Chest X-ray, PA view. Patient: 38 years old, sex M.
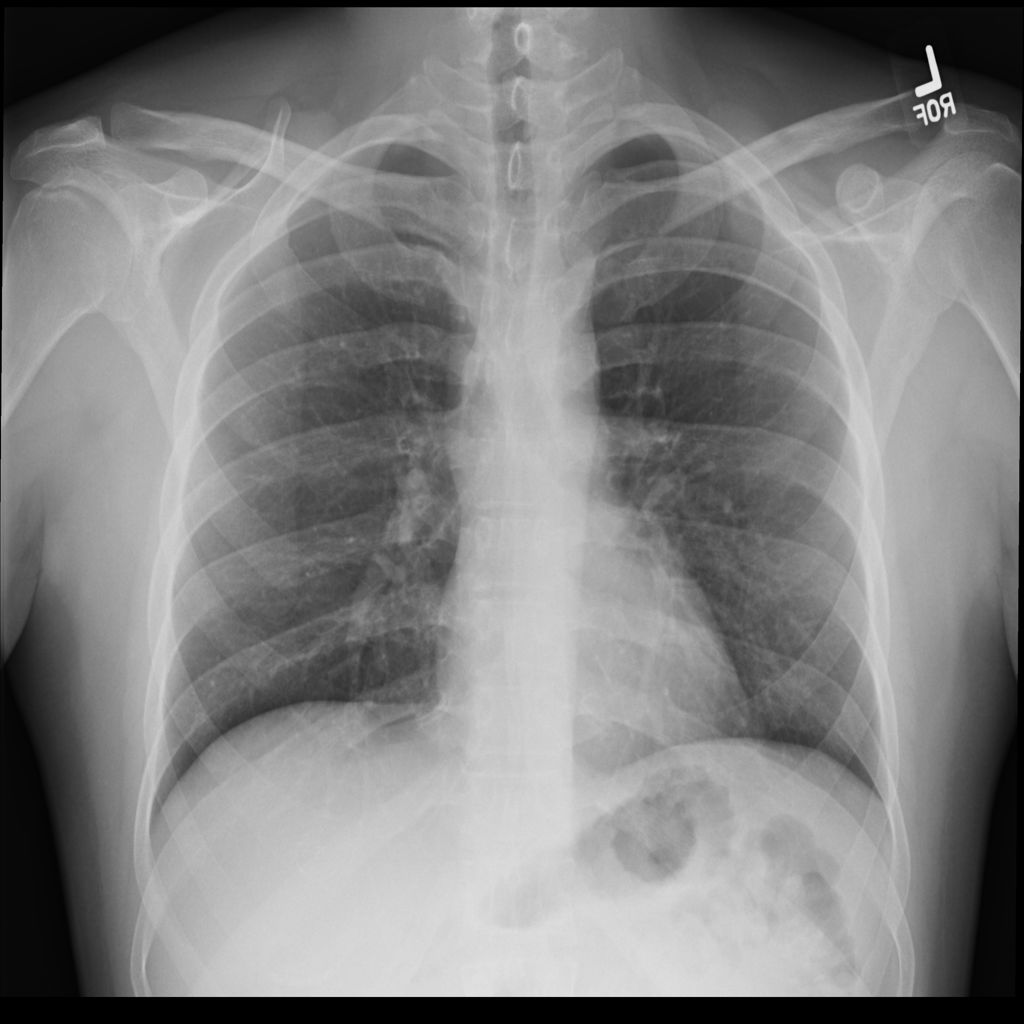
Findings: No Finding